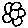
Label: flower